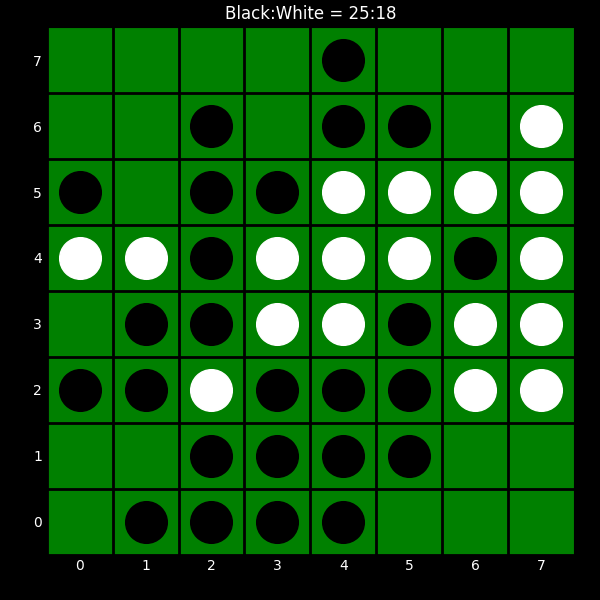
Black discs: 25
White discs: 18